Aerial crown-view tile of a tropical tree (Barro Colorado Island, Panama), acquired 20250512:
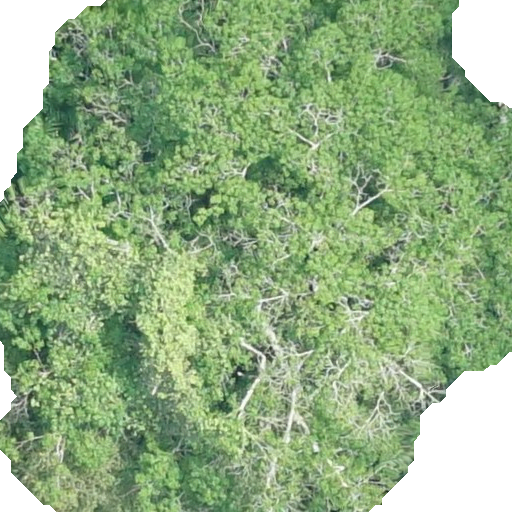
Species: Hura crepitans
GBIF accepted scientific name: Hura crepitans
Crown area: 415.0 m²